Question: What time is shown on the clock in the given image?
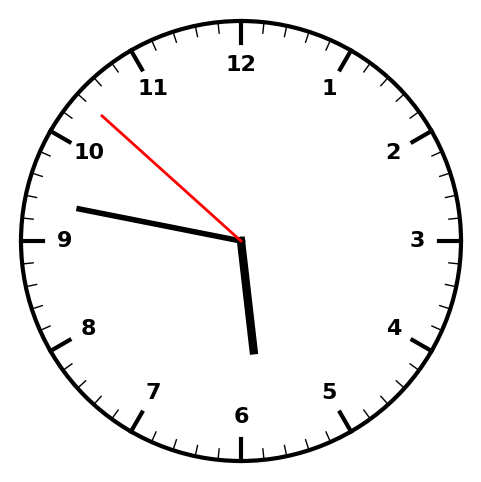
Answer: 05:46:52